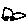
Label: car